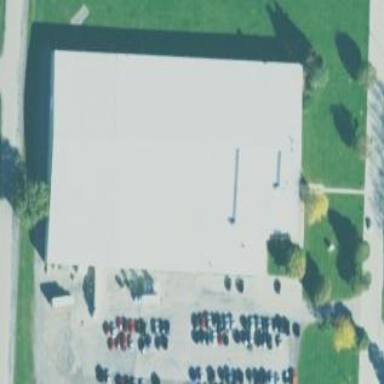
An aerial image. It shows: Industrial building.